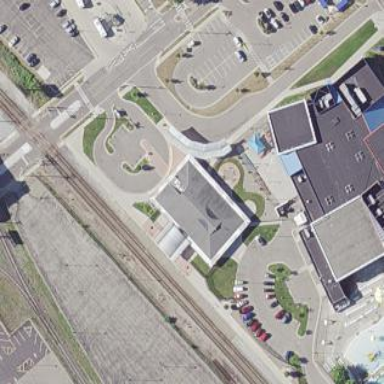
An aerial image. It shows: Train station building.